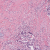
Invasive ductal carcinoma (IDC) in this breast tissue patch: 1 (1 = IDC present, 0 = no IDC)